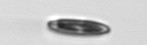
Label: pennate